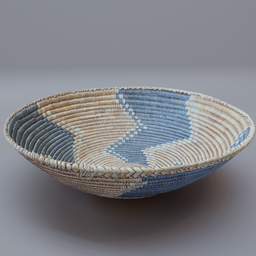
Label: tools